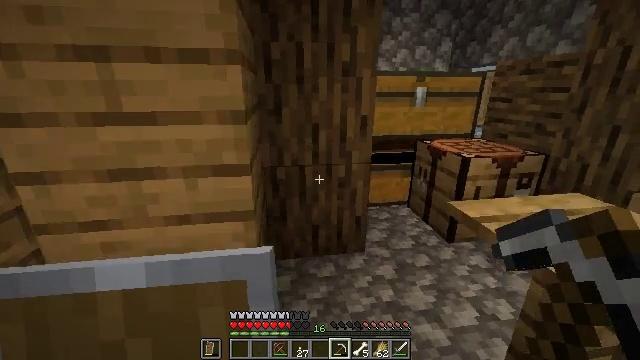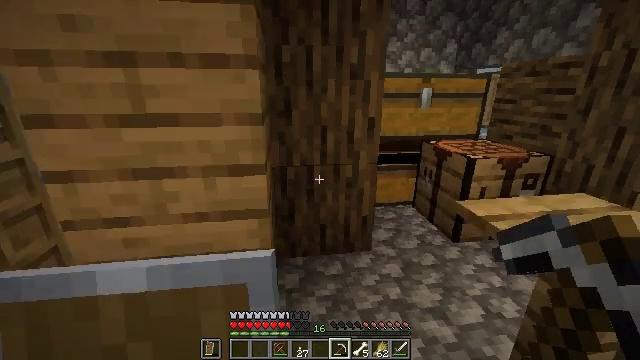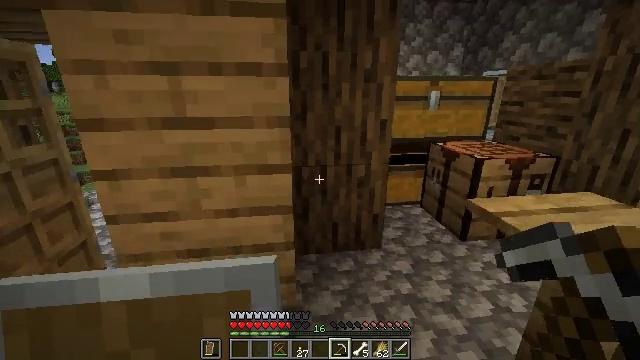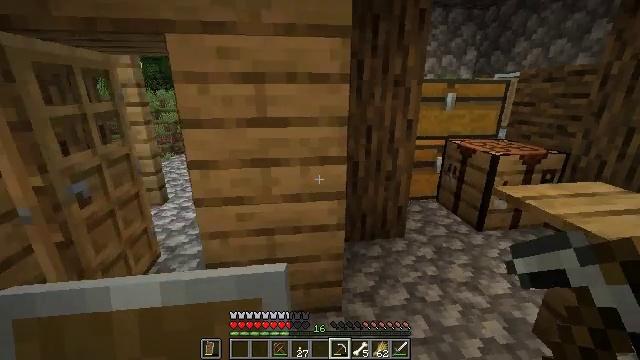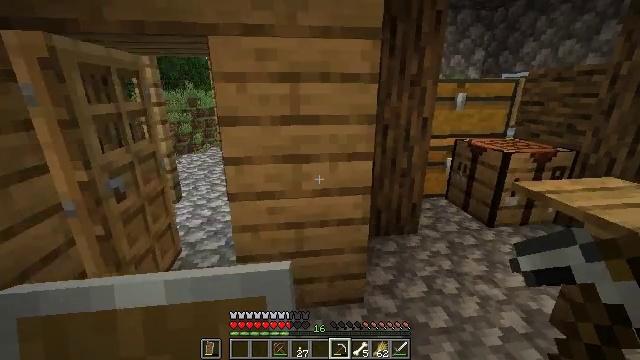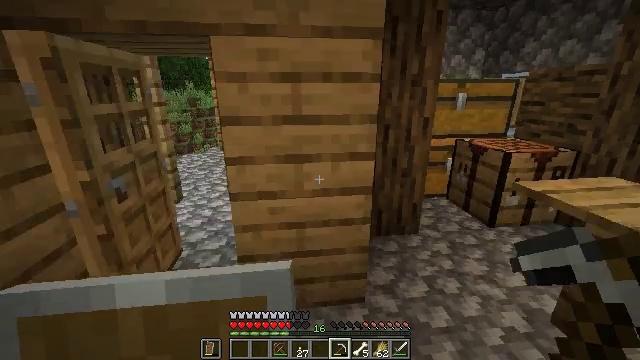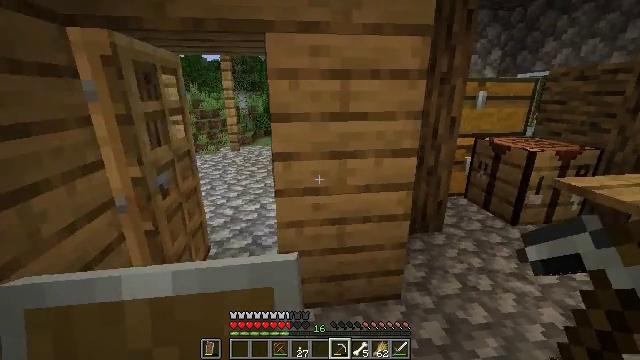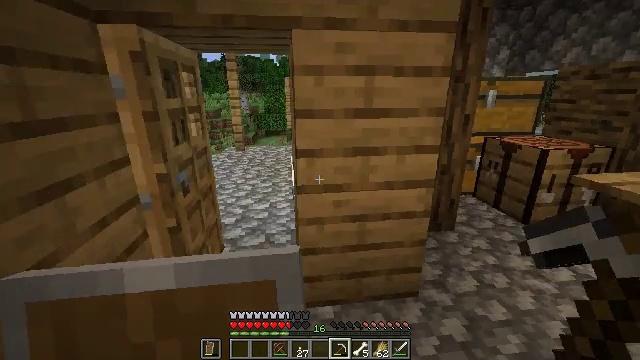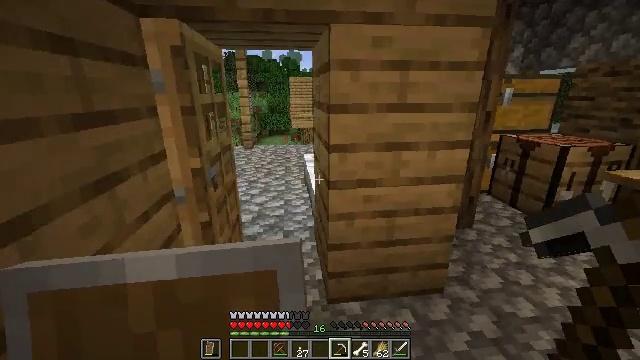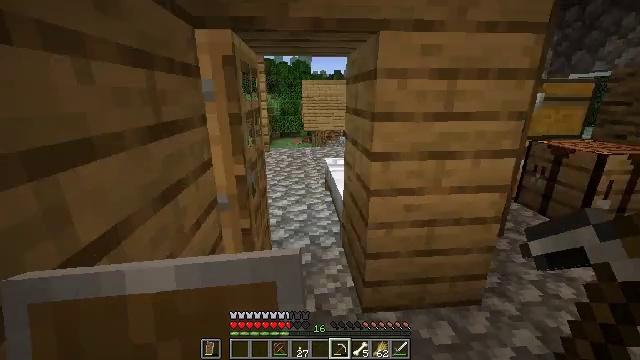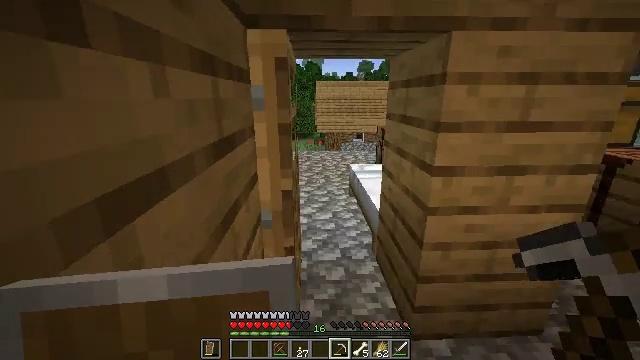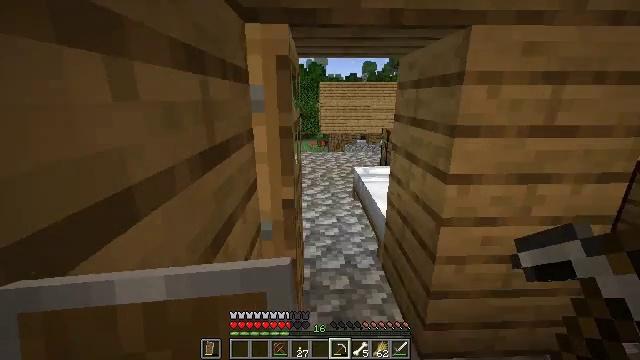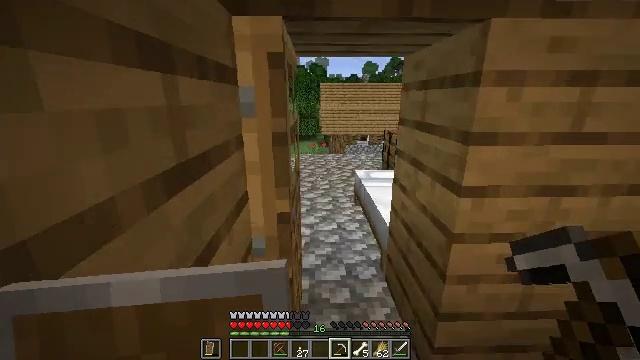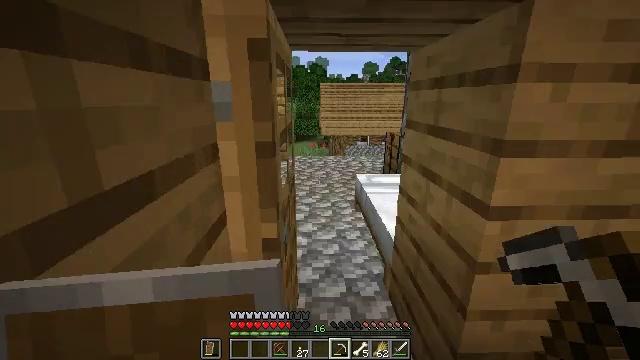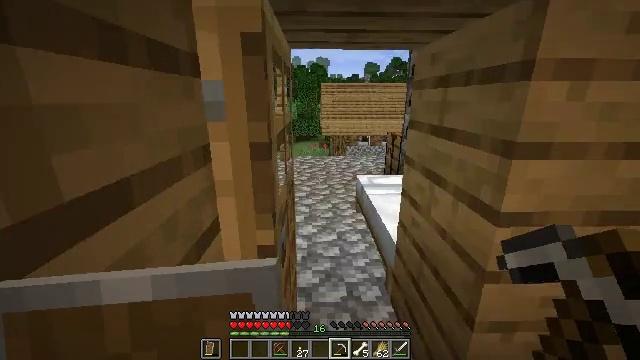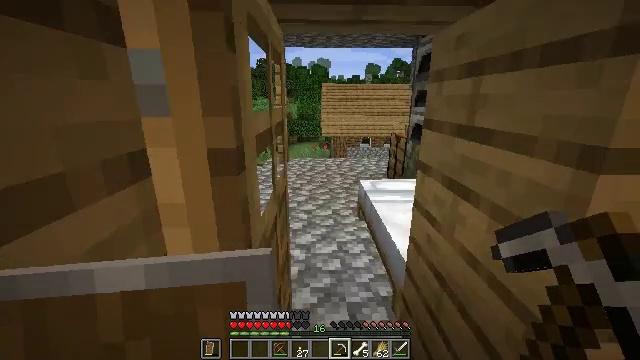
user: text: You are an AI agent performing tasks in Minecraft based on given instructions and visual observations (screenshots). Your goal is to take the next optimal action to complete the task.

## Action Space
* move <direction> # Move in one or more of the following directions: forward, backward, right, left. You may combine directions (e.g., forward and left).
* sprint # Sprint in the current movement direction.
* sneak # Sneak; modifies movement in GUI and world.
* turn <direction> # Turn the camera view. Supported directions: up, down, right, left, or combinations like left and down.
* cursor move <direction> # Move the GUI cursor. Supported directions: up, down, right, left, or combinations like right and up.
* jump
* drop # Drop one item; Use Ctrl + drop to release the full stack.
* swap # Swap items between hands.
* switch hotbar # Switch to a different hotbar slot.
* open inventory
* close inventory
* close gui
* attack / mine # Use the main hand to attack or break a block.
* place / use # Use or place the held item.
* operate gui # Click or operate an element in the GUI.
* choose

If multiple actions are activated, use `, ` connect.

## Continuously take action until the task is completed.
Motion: motion action
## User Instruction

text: Left click on the bell to mine it.
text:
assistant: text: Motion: move back and move left
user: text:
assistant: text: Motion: move back and move left
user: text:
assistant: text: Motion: move back and move left
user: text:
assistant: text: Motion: move back and move left
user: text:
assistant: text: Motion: move left
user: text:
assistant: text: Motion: move left
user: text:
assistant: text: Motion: move left
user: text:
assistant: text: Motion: move left
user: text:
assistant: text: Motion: move forward and move left, turn left
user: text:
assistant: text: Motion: move forward and move left, turn left
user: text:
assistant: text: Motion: move forward and move left
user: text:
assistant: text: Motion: move forward
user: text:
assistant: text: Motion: move forward
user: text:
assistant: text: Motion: move forward
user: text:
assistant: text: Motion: move forward
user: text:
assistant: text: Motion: move forward and move right
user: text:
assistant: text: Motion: move forward and move right
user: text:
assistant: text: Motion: move forward and move right
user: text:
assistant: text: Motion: move forward, turn left
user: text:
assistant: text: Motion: move forward, turn left
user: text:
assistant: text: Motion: move forward
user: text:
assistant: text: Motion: move forward
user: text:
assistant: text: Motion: move forward
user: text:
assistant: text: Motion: move forward
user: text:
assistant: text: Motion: move forward
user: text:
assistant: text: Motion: move forward
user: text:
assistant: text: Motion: move forward
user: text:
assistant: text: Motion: move forward
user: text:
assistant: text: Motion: move forward
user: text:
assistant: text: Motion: move forward